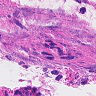
Metastatic tissue present: no